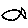
Label: fish